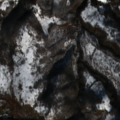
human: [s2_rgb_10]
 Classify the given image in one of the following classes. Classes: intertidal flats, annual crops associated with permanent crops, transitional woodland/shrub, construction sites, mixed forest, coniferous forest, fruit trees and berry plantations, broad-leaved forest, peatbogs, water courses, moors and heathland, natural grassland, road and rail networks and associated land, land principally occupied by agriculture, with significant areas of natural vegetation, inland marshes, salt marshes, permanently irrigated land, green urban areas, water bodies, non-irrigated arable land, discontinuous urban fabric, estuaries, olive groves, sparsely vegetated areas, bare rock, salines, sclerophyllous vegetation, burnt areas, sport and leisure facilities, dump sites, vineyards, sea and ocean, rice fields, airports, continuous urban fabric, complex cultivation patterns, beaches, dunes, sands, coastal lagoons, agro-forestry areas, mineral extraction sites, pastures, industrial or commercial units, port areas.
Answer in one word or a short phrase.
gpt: pastures, land principally occupied by agriculture, with significant areas of natural vegetation, broad-leaved forest, transitional woodland/shrub